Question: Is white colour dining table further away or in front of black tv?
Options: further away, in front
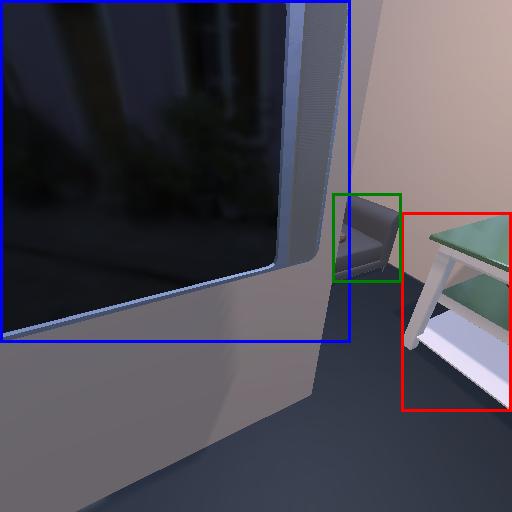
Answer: further away